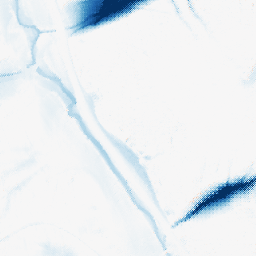
Category: morphological
Decomposition family: morphological_ellipse
Decomposition parameters: operation: closing
width: 50
height: 30
Upsampling method: regularized
Upsampling parameters: scale: 4
lambda_reg: 0.1
Upsampling scale: 4